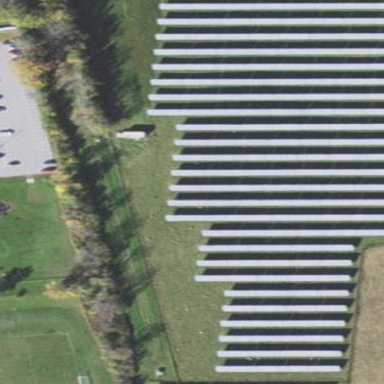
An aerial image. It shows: Solar power plant utilizing photovoltaic technology to generate electricity.